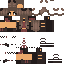
A female human skin with medium skin, wearing brown long hair dressed in a blue hoodie and black pants, featuring a closed mouth.